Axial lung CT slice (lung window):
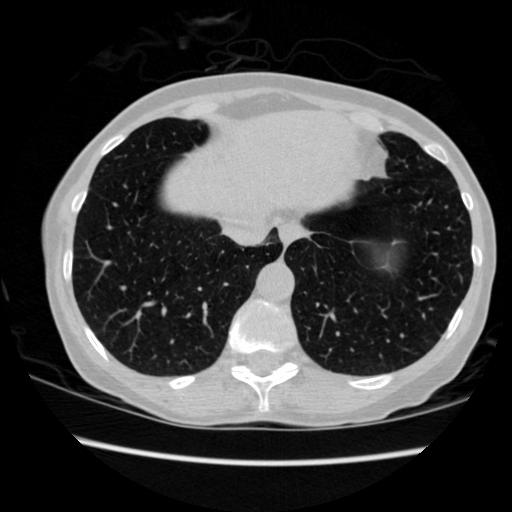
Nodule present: no